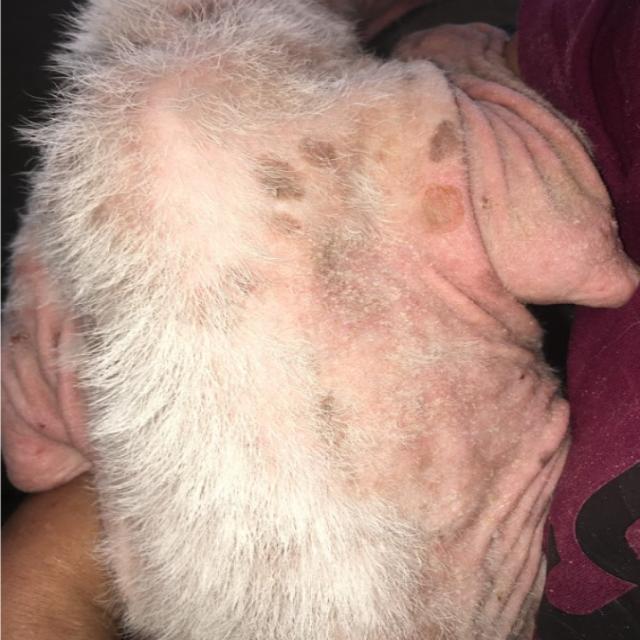
Canine ringworm (Dermatophytosis) — fungal infection caused by Microsporum or Trichophyton. Presents with circular alopecia, scaling, crusting, and broken hairs.